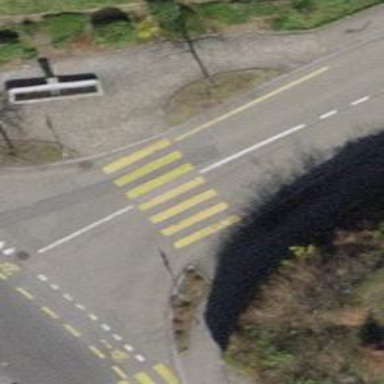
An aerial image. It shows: Marked road crossing with traffic calming table.